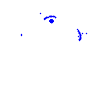
Particle: kaon